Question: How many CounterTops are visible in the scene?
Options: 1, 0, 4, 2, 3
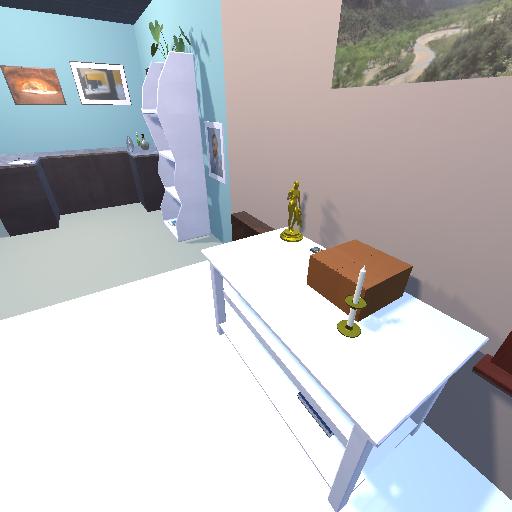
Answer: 1